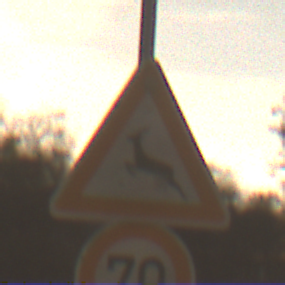
Verkehrszeichen: WildwechselRechts
Zusatzzeichen unten: Geschwindigkeit70
Umgebung: Outdoor, Nature
Tageszeit: Night
Wetter: Clear
Licht: Natural
Jahreszeit: NotSpecified
Kontrast: LowContrast